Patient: sex F, age 59
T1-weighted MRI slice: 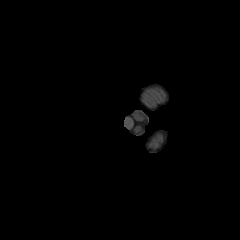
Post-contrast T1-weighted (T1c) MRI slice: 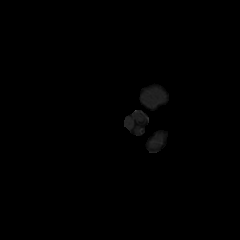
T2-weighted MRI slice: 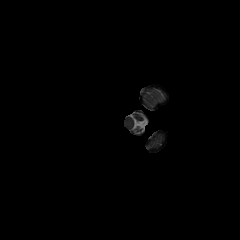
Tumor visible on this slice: no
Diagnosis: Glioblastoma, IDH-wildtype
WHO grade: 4